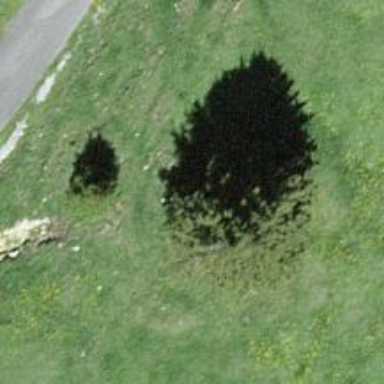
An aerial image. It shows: Needle-leaved tree in its natural environment.